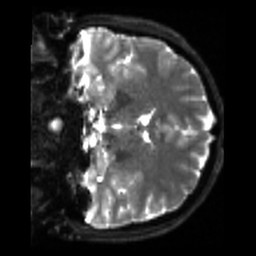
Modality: sbref
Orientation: coronal
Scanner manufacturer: siemens
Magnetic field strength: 3 T
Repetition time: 4 s
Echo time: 0.0594 s